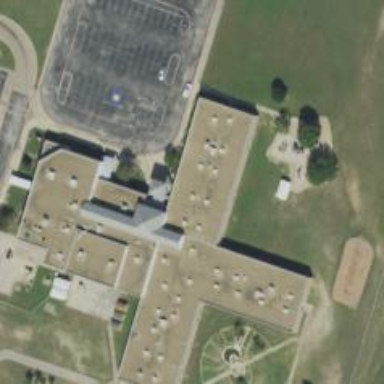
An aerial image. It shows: School.